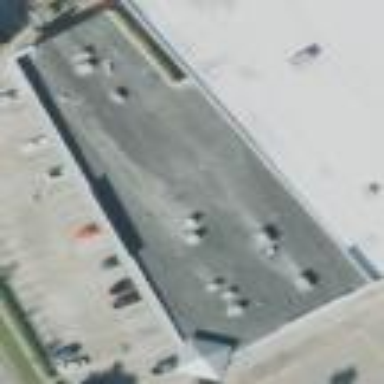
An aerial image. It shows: Retail building.